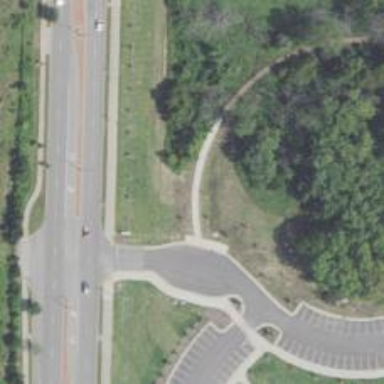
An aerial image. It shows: Footway.